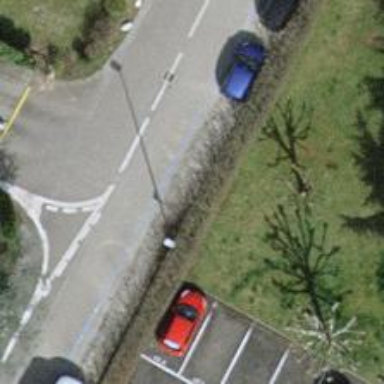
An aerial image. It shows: Smooth asphalt road in residential area.